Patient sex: M
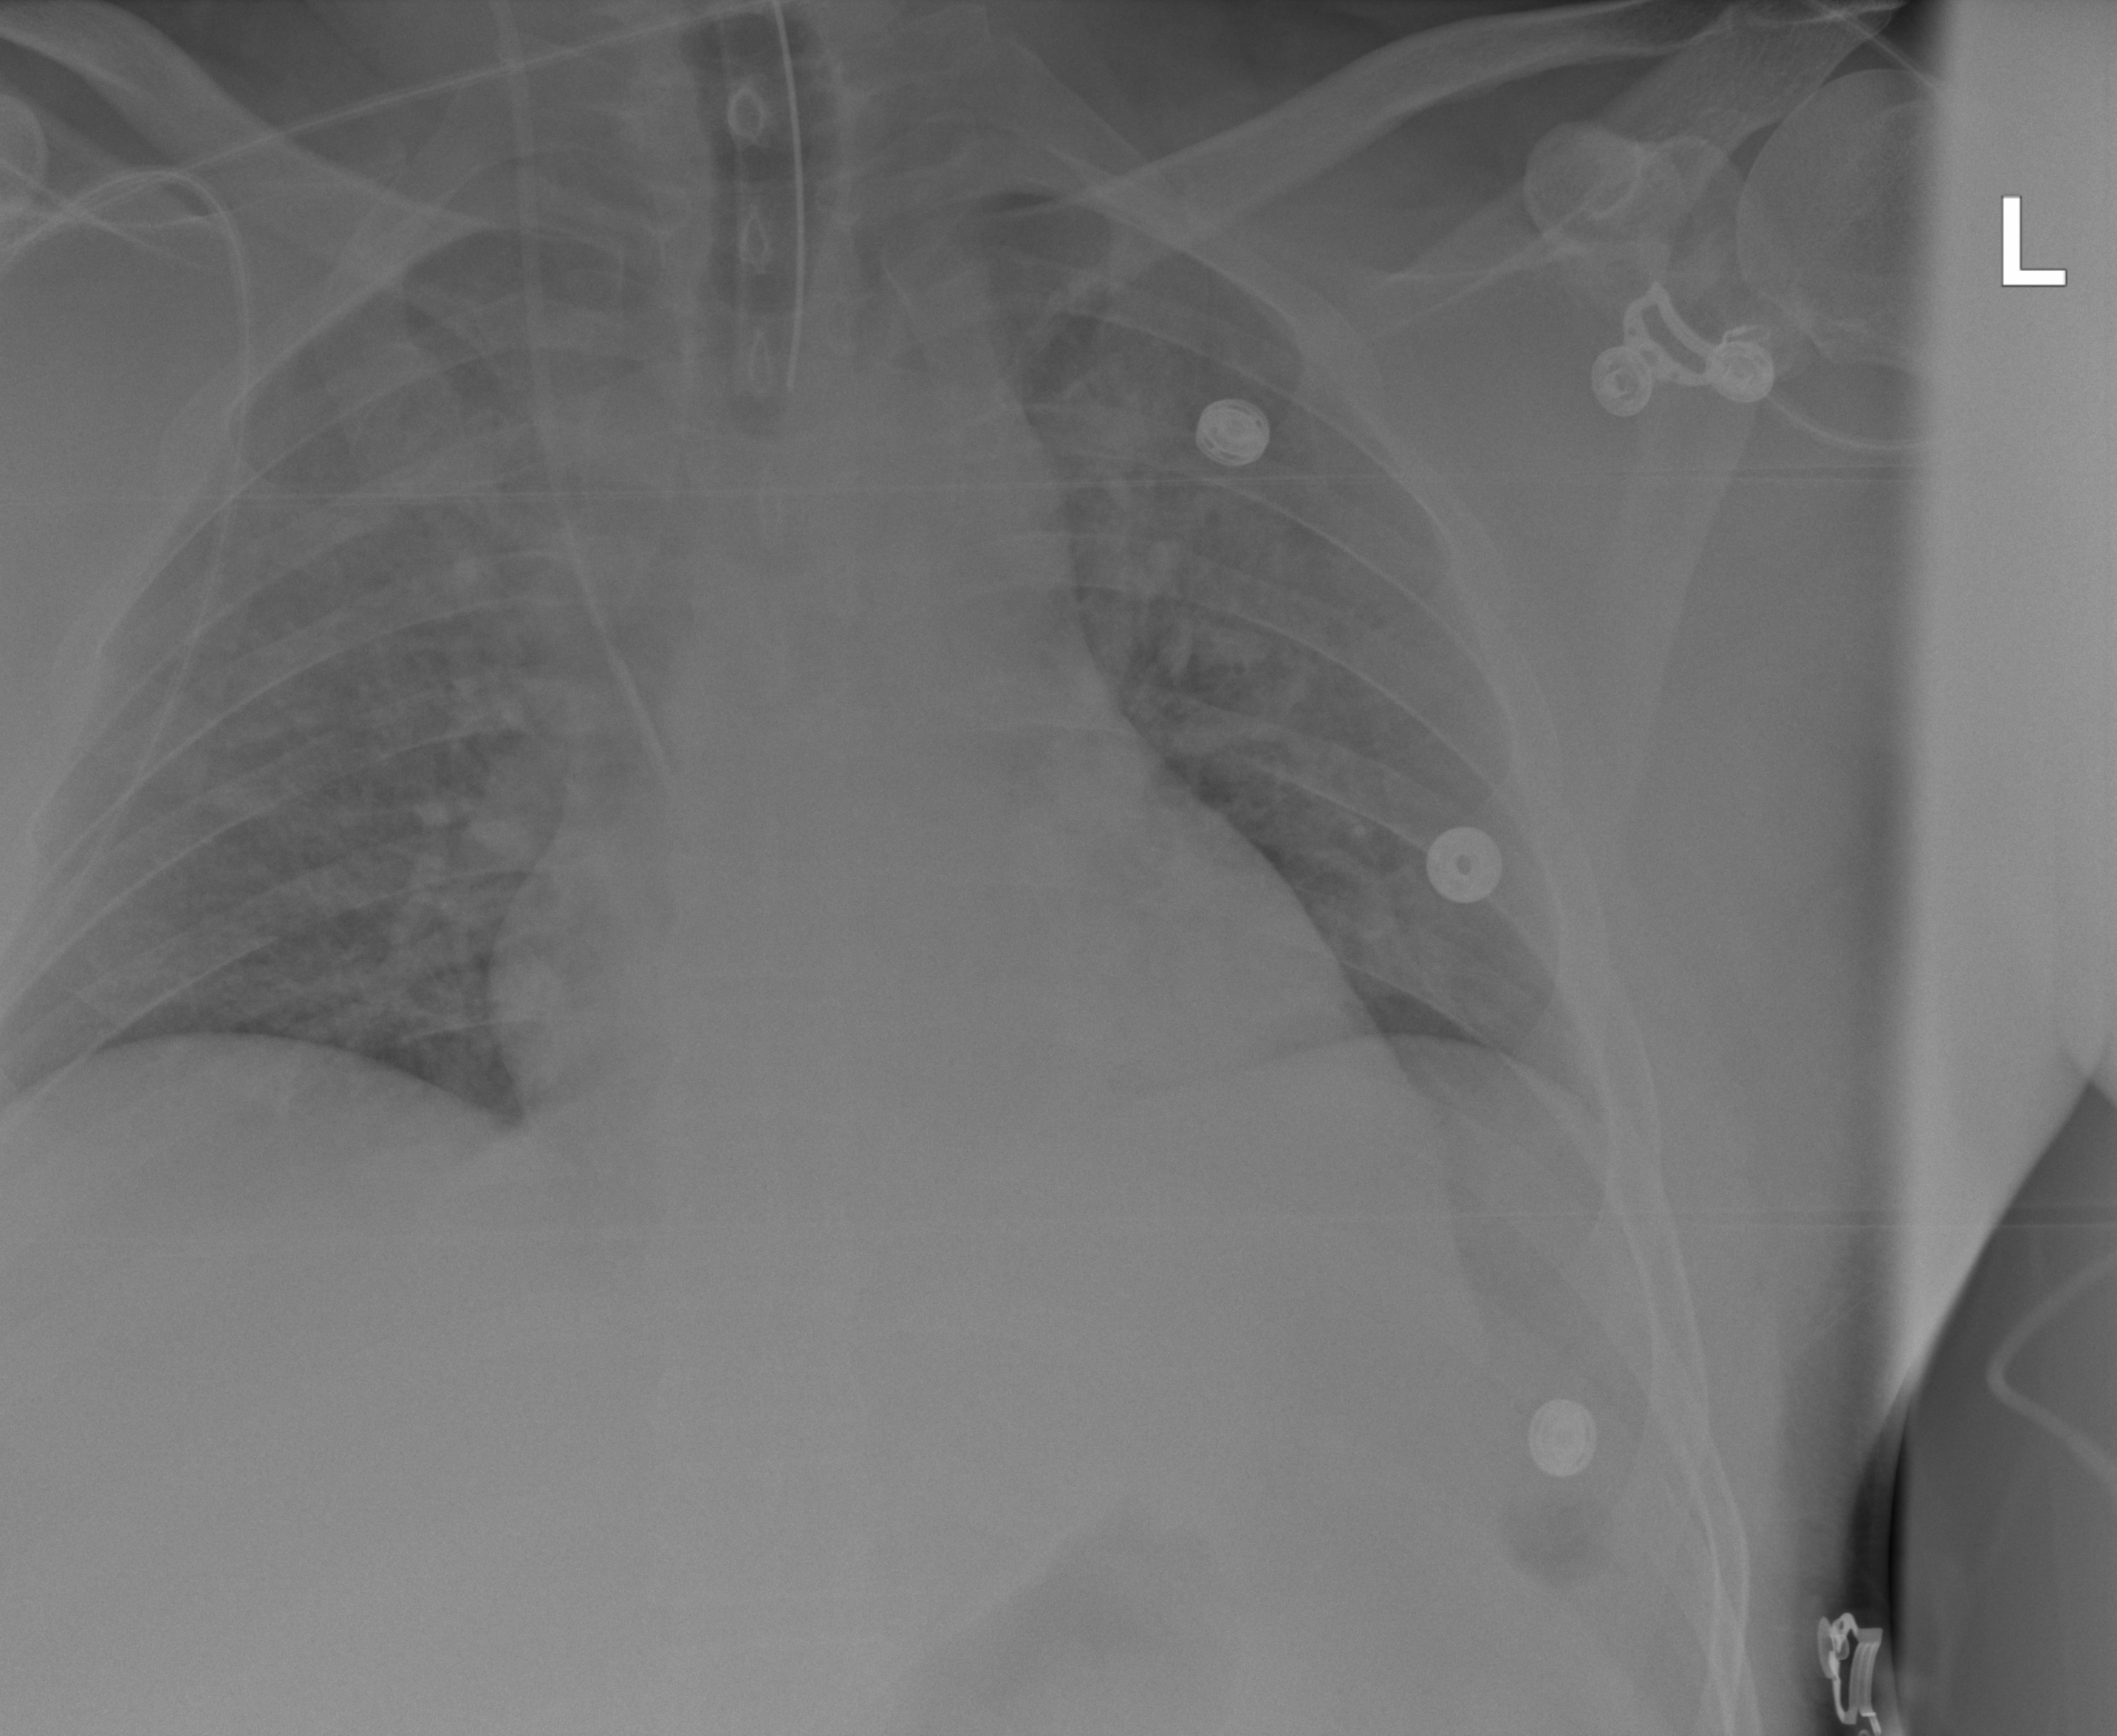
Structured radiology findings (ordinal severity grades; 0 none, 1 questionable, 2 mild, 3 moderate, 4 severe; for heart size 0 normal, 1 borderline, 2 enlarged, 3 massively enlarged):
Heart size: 2
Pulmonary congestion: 3
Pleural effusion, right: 0
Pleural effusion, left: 0
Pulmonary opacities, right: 2
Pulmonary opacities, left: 2
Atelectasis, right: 2
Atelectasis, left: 2